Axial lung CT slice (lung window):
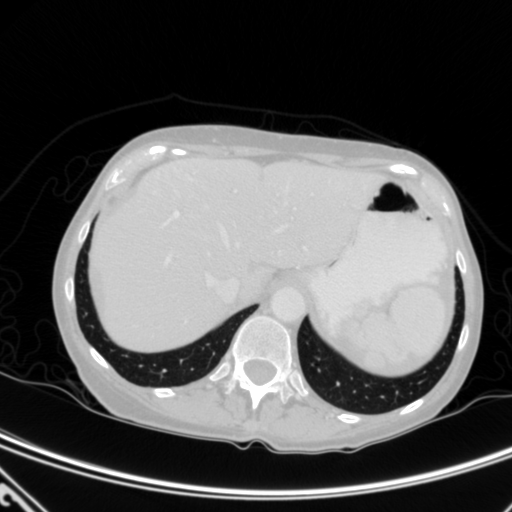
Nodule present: no